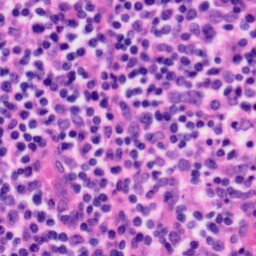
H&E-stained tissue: Tonsil